Question: What is the value of the measurement in the image?
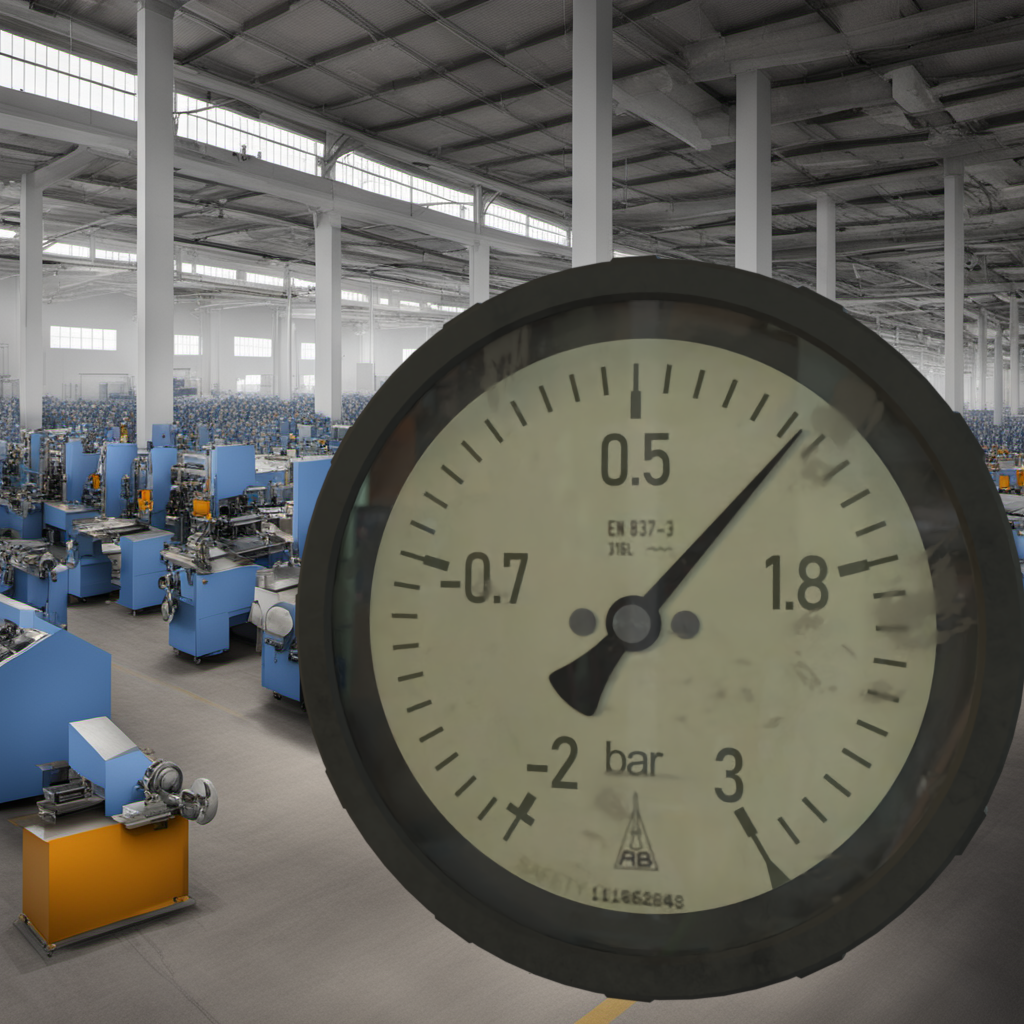
Answer: The result is 1.2
Question: What is the value range of this measurement?
Answer: The range is from -2 to 3
Question: What is the minimum and maximum reading range of the measurement in the image?
Answer: The minimum value is -2 and the maximum value is 3